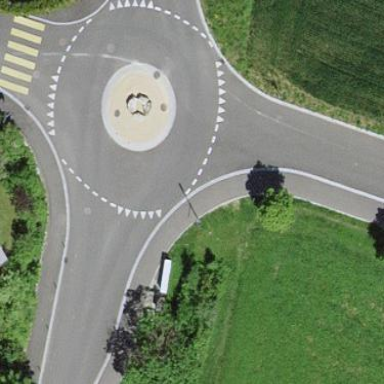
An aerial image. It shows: Roundabout on residential road with asphalt surface.